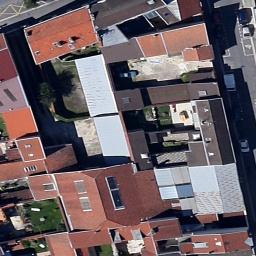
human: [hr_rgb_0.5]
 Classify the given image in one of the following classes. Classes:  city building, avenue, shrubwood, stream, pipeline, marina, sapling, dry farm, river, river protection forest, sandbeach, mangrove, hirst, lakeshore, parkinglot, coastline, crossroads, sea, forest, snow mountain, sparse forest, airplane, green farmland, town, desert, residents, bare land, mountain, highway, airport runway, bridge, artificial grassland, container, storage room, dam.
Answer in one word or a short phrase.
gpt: residents